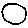
Label: circle